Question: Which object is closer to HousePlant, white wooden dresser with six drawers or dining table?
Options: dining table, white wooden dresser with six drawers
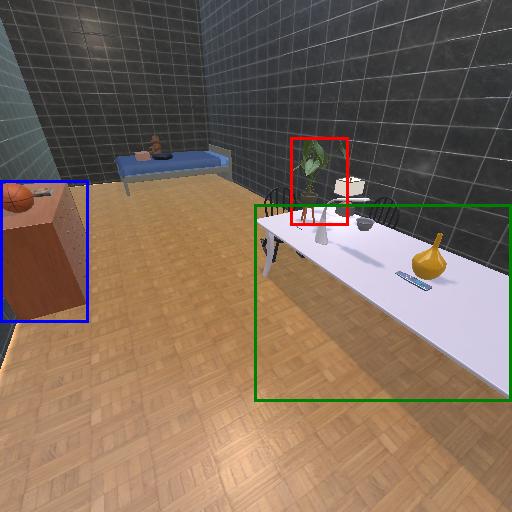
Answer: dining table